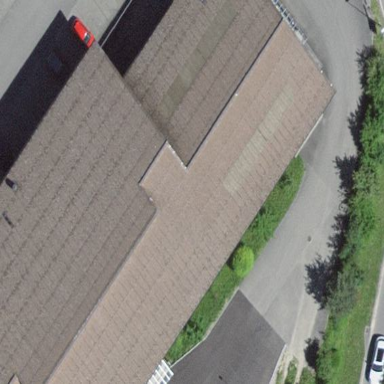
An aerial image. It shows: Commercial building.